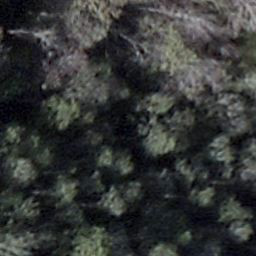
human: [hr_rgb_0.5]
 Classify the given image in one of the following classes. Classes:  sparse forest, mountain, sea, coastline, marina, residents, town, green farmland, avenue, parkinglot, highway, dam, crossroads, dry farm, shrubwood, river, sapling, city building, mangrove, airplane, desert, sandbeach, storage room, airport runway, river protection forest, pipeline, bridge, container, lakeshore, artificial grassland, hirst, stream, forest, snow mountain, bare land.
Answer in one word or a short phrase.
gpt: shrubwood